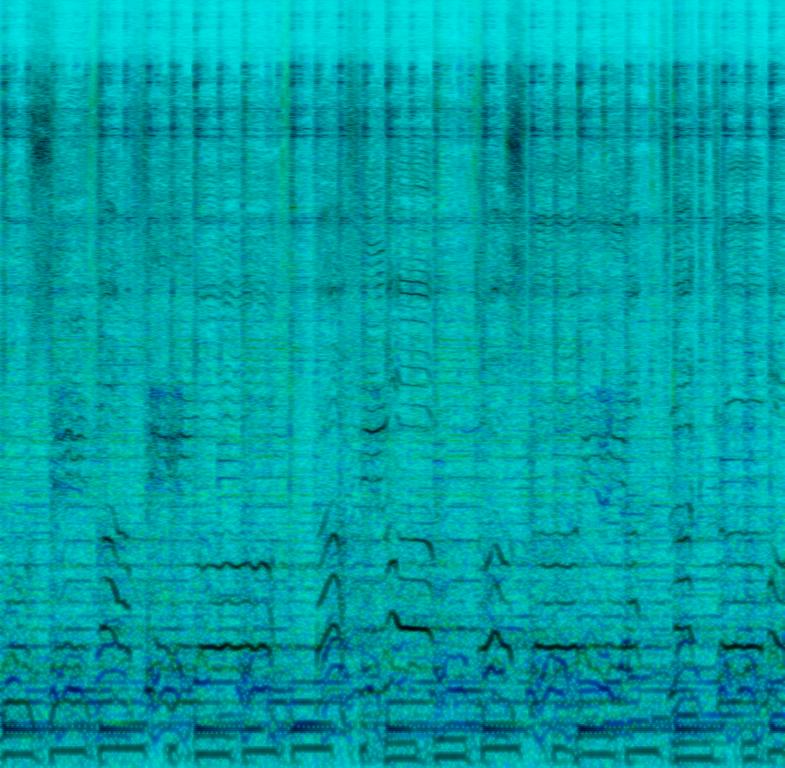
Eastern European music featuring clean electric guitar, tambourine, two male vocalists. Could be traditional dance music.